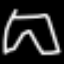
Label: pants